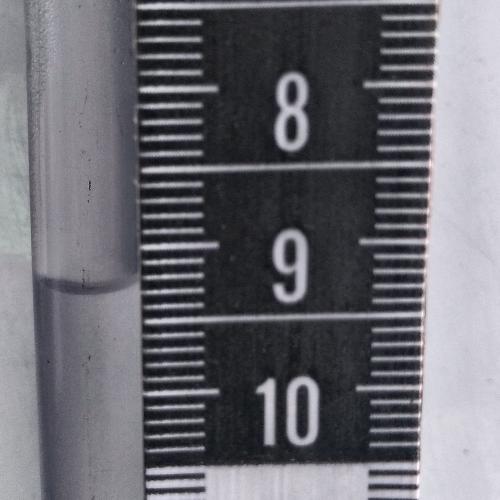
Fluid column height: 9.3 cm